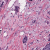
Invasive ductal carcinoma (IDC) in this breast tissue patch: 1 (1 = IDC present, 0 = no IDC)